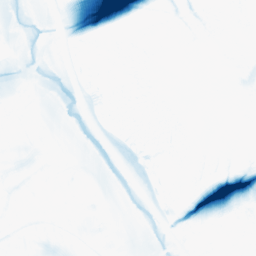
Category: morphological
Decomposition family: morphological_ellipse
Decomposition parameters: operation: closing
width: 50
height: 20
Upsampling method: sinc_hamming
Upsampling parameters: scale: 8
kernel_size: 16
Upsampling scale: 8